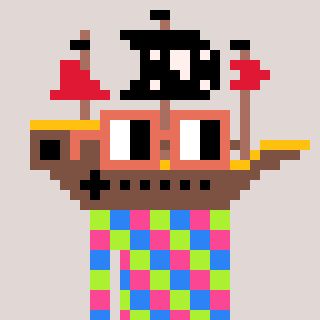
a pixel art character with square orange glasses, a pirateship-shaped head and a hotbrown-colored body on a warm background